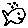
Label: fish